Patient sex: F
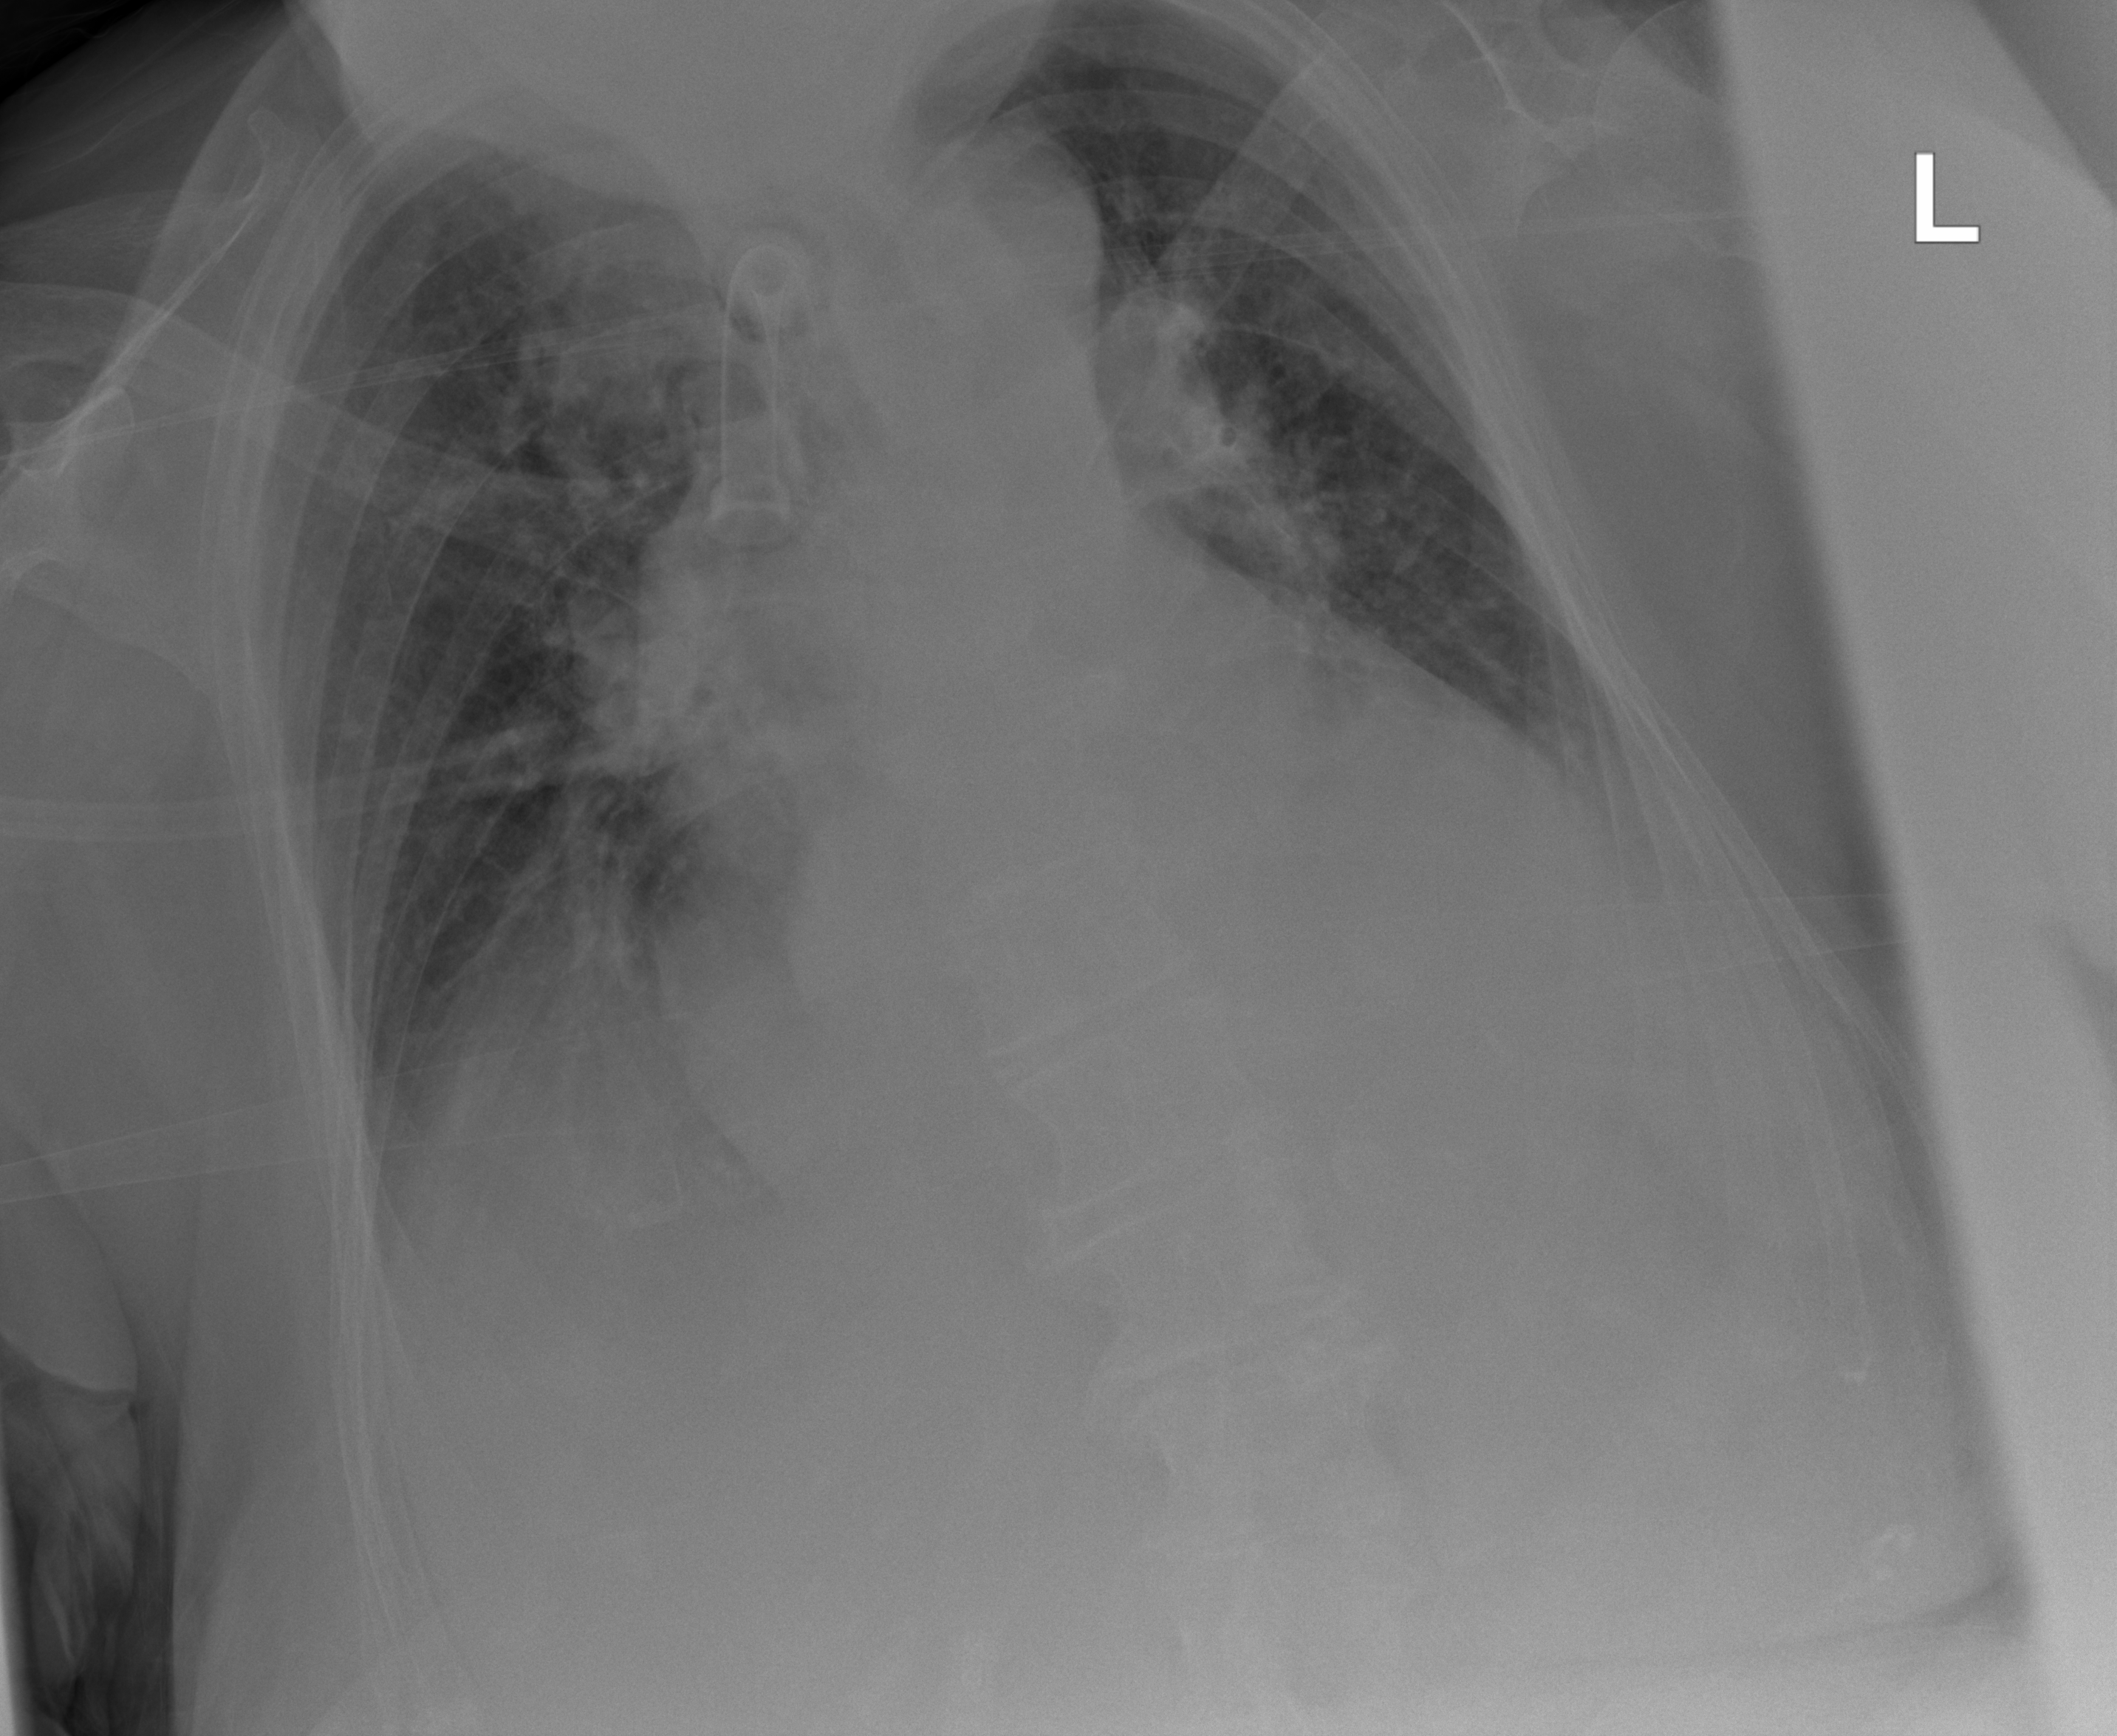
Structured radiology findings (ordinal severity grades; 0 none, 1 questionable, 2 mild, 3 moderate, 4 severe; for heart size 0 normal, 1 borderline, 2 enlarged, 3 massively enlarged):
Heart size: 2
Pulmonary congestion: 2
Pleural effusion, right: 2
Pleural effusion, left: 2
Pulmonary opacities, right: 2
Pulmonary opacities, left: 0
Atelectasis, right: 2
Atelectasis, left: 3